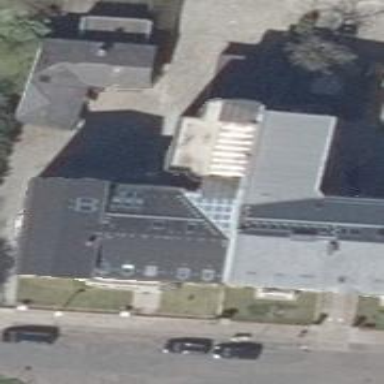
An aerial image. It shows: Building with ridged roof.